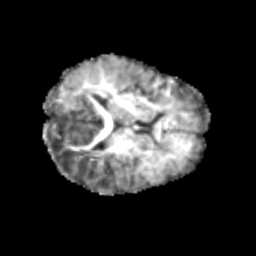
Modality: FA
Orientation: axial
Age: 7
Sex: female
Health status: healthy